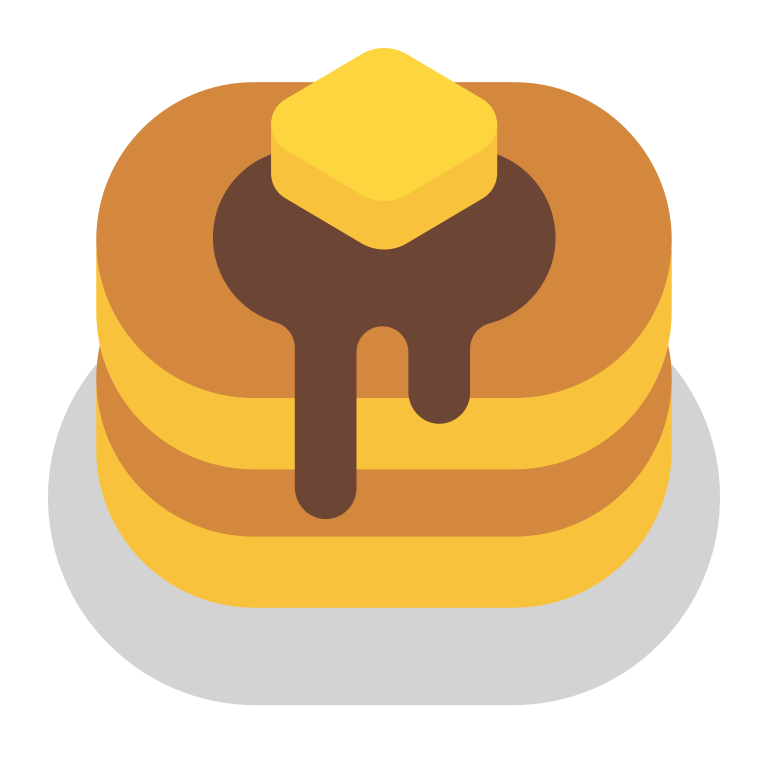
pancakes flat